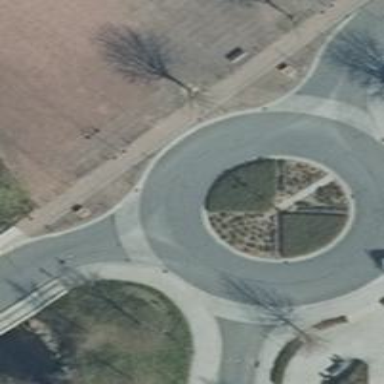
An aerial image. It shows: Residential road with roundabout.